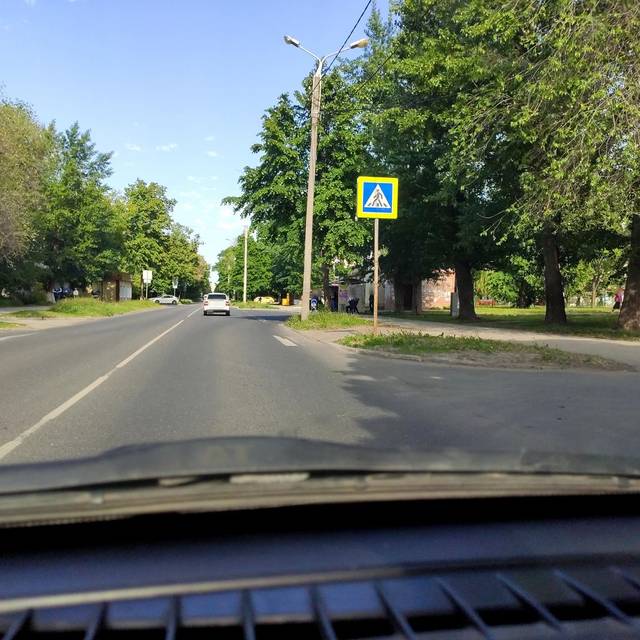
Region: Russia
Coordinates: 53.504, 49.402